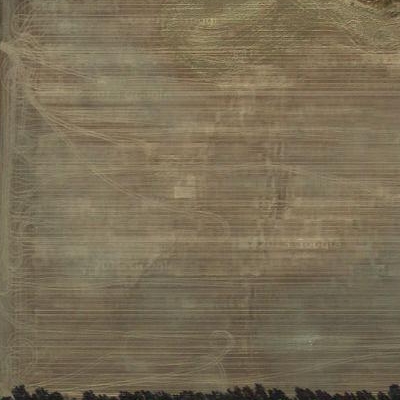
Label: Field